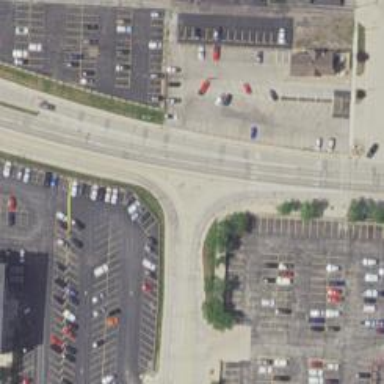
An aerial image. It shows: Trunk link road with asphalt surface.